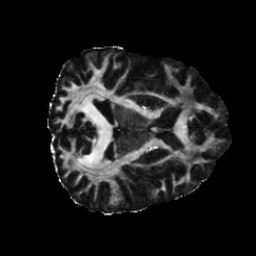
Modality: FA
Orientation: axial
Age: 30
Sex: male
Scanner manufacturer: siemens
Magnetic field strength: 6.98 T
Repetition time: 7.776 s
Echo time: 0.076 s